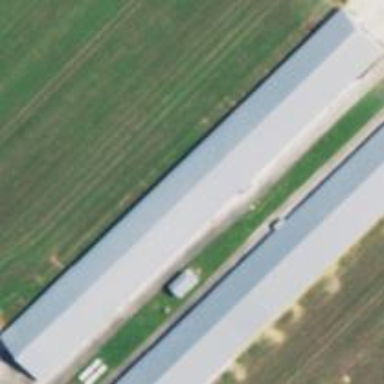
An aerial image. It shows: Farm auxiliary building.